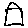
Label: house